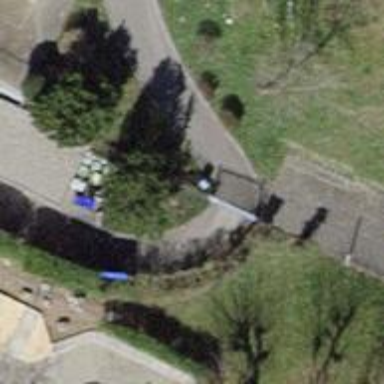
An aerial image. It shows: Entrance with barrier.